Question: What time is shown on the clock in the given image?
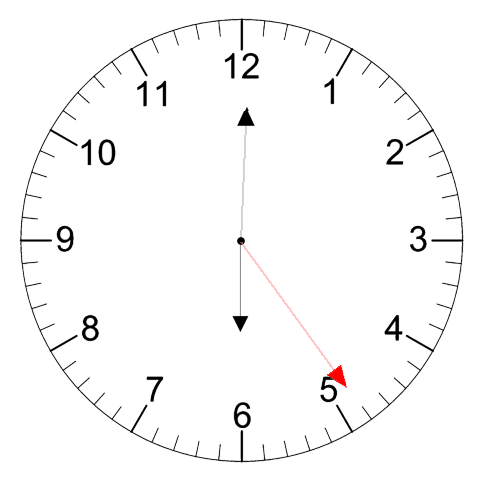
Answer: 06:00:24